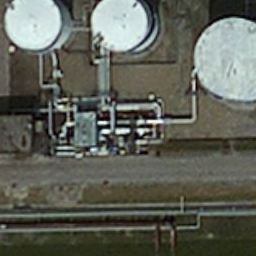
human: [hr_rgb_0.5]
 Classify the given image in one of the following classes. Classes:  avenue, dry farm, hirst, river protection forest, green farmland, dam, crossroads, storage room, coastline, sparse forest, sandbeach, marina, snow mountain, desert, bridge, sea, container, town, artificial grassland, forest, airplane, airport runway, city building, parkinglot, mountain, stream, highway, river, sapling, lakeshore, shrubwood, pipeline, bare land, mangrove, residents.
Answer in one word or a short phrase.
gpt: storage room